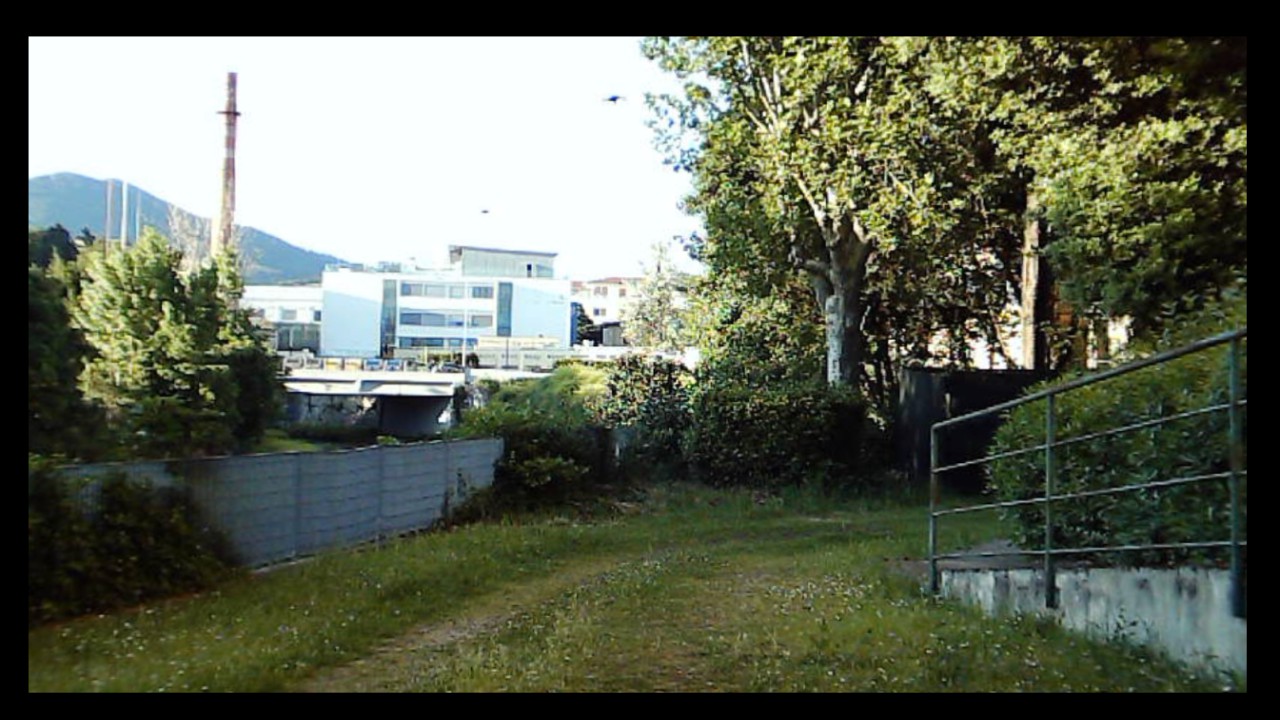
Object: DJI Tello EDU

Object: DarwinFPV cineape20